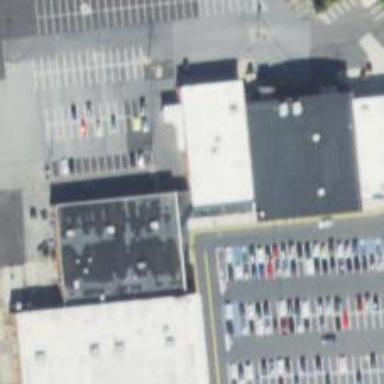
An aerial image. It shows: Post office.